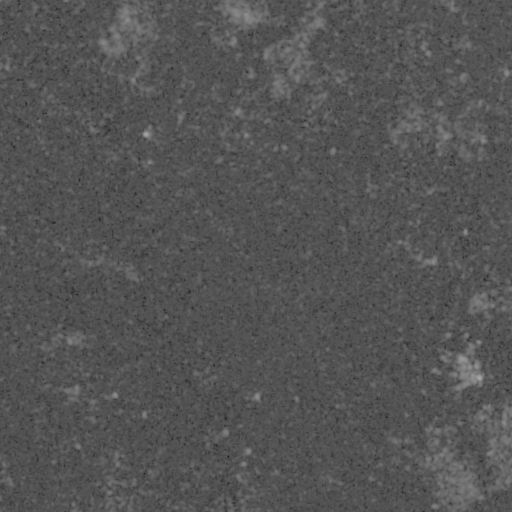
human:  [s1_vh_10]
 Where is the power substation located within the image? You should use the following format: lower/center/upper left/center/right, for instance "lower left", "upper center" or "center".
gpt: The power substation is located in the lower right of the image.
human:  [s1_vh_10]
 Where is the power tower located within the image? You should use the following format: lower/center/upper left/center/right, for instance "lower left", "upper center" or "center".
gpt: The power tower is located in the lower right of the image.
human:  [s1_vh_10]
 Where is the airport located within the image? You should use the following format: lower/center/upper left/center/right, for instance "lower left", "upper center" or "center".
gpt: There is no airport in the image.

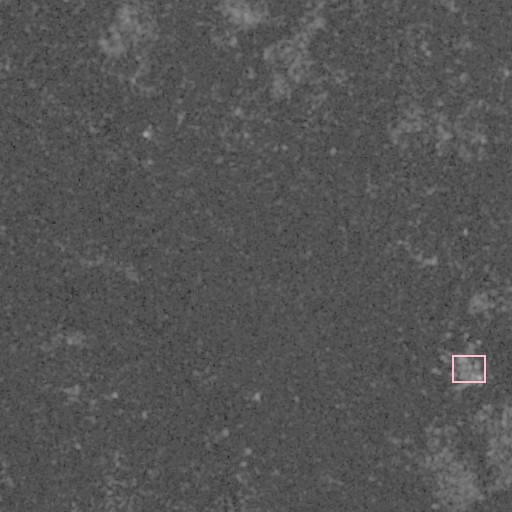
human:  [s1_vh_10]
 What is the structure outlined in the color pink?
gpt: The structure outlined in pink is a power substation.
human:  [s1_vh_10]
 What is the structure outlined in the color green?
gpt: There is no green outline.